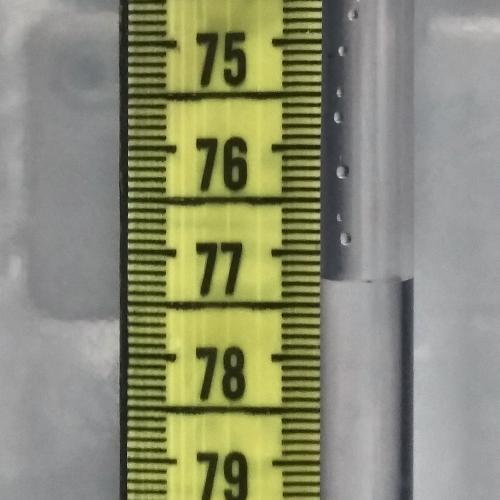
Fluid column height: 77.3 cm